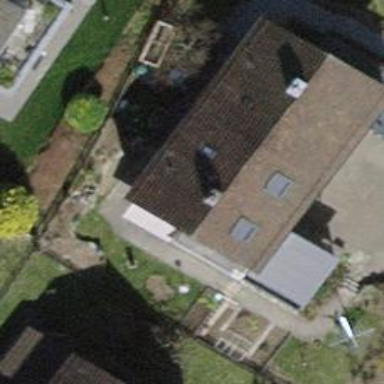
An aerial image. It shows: Building with tiled roof.